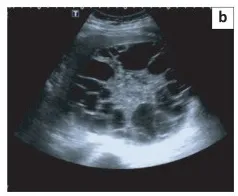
This image shows the extensive splenic hydatid cysts involving more than 90% of the normal splenic tissue.
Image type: radiology (ultrasound)